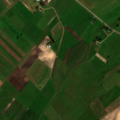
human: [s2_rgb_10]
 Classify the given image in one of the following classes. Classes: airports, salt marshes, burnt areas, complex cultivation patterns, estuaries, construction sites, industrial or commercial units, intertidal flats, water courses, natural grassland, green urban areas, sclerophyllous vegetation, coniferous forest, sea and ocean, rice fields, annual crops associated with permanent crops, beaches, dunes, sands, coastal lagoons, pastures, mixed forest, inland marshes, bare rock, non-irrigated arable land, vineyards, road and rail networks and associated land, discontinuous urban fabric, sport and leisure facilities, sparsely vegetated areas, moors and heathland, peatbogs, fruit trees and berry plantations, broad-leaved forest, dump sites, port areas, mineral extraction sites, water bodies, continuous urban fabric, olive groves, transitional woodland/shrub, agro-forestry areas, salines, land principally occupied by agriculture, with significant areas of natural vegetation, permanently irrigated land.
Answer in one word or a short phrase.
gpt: non-irrigated arable land, pastures, complex cultivation patterns